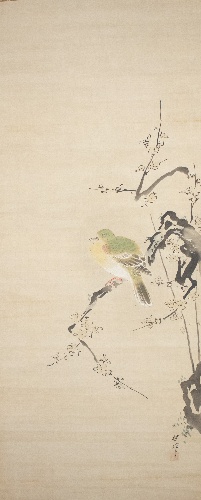
Artist: Kano Tanshin (Morimasa)
Artist bio: Japanese, 1653–1718
Date: 17th–18th century
Object type: Hanging scroll
Classification: Paintings
Medium: Hanging scroll; ink and color on silk
Culture: Japan
Period: Edo period (1615–1868)
Dimensions: 37 13/16 x 15 13/16 in. (96 x 40.1 cm)
Department: Asian Art
Credit line: The Howard Mansfield Collection, Purchase, Rogers Fund, 1936
Accession year: 1936
Repository: Metropolitan Museum of Art, New York, NY
Tags: Birds